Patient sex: M
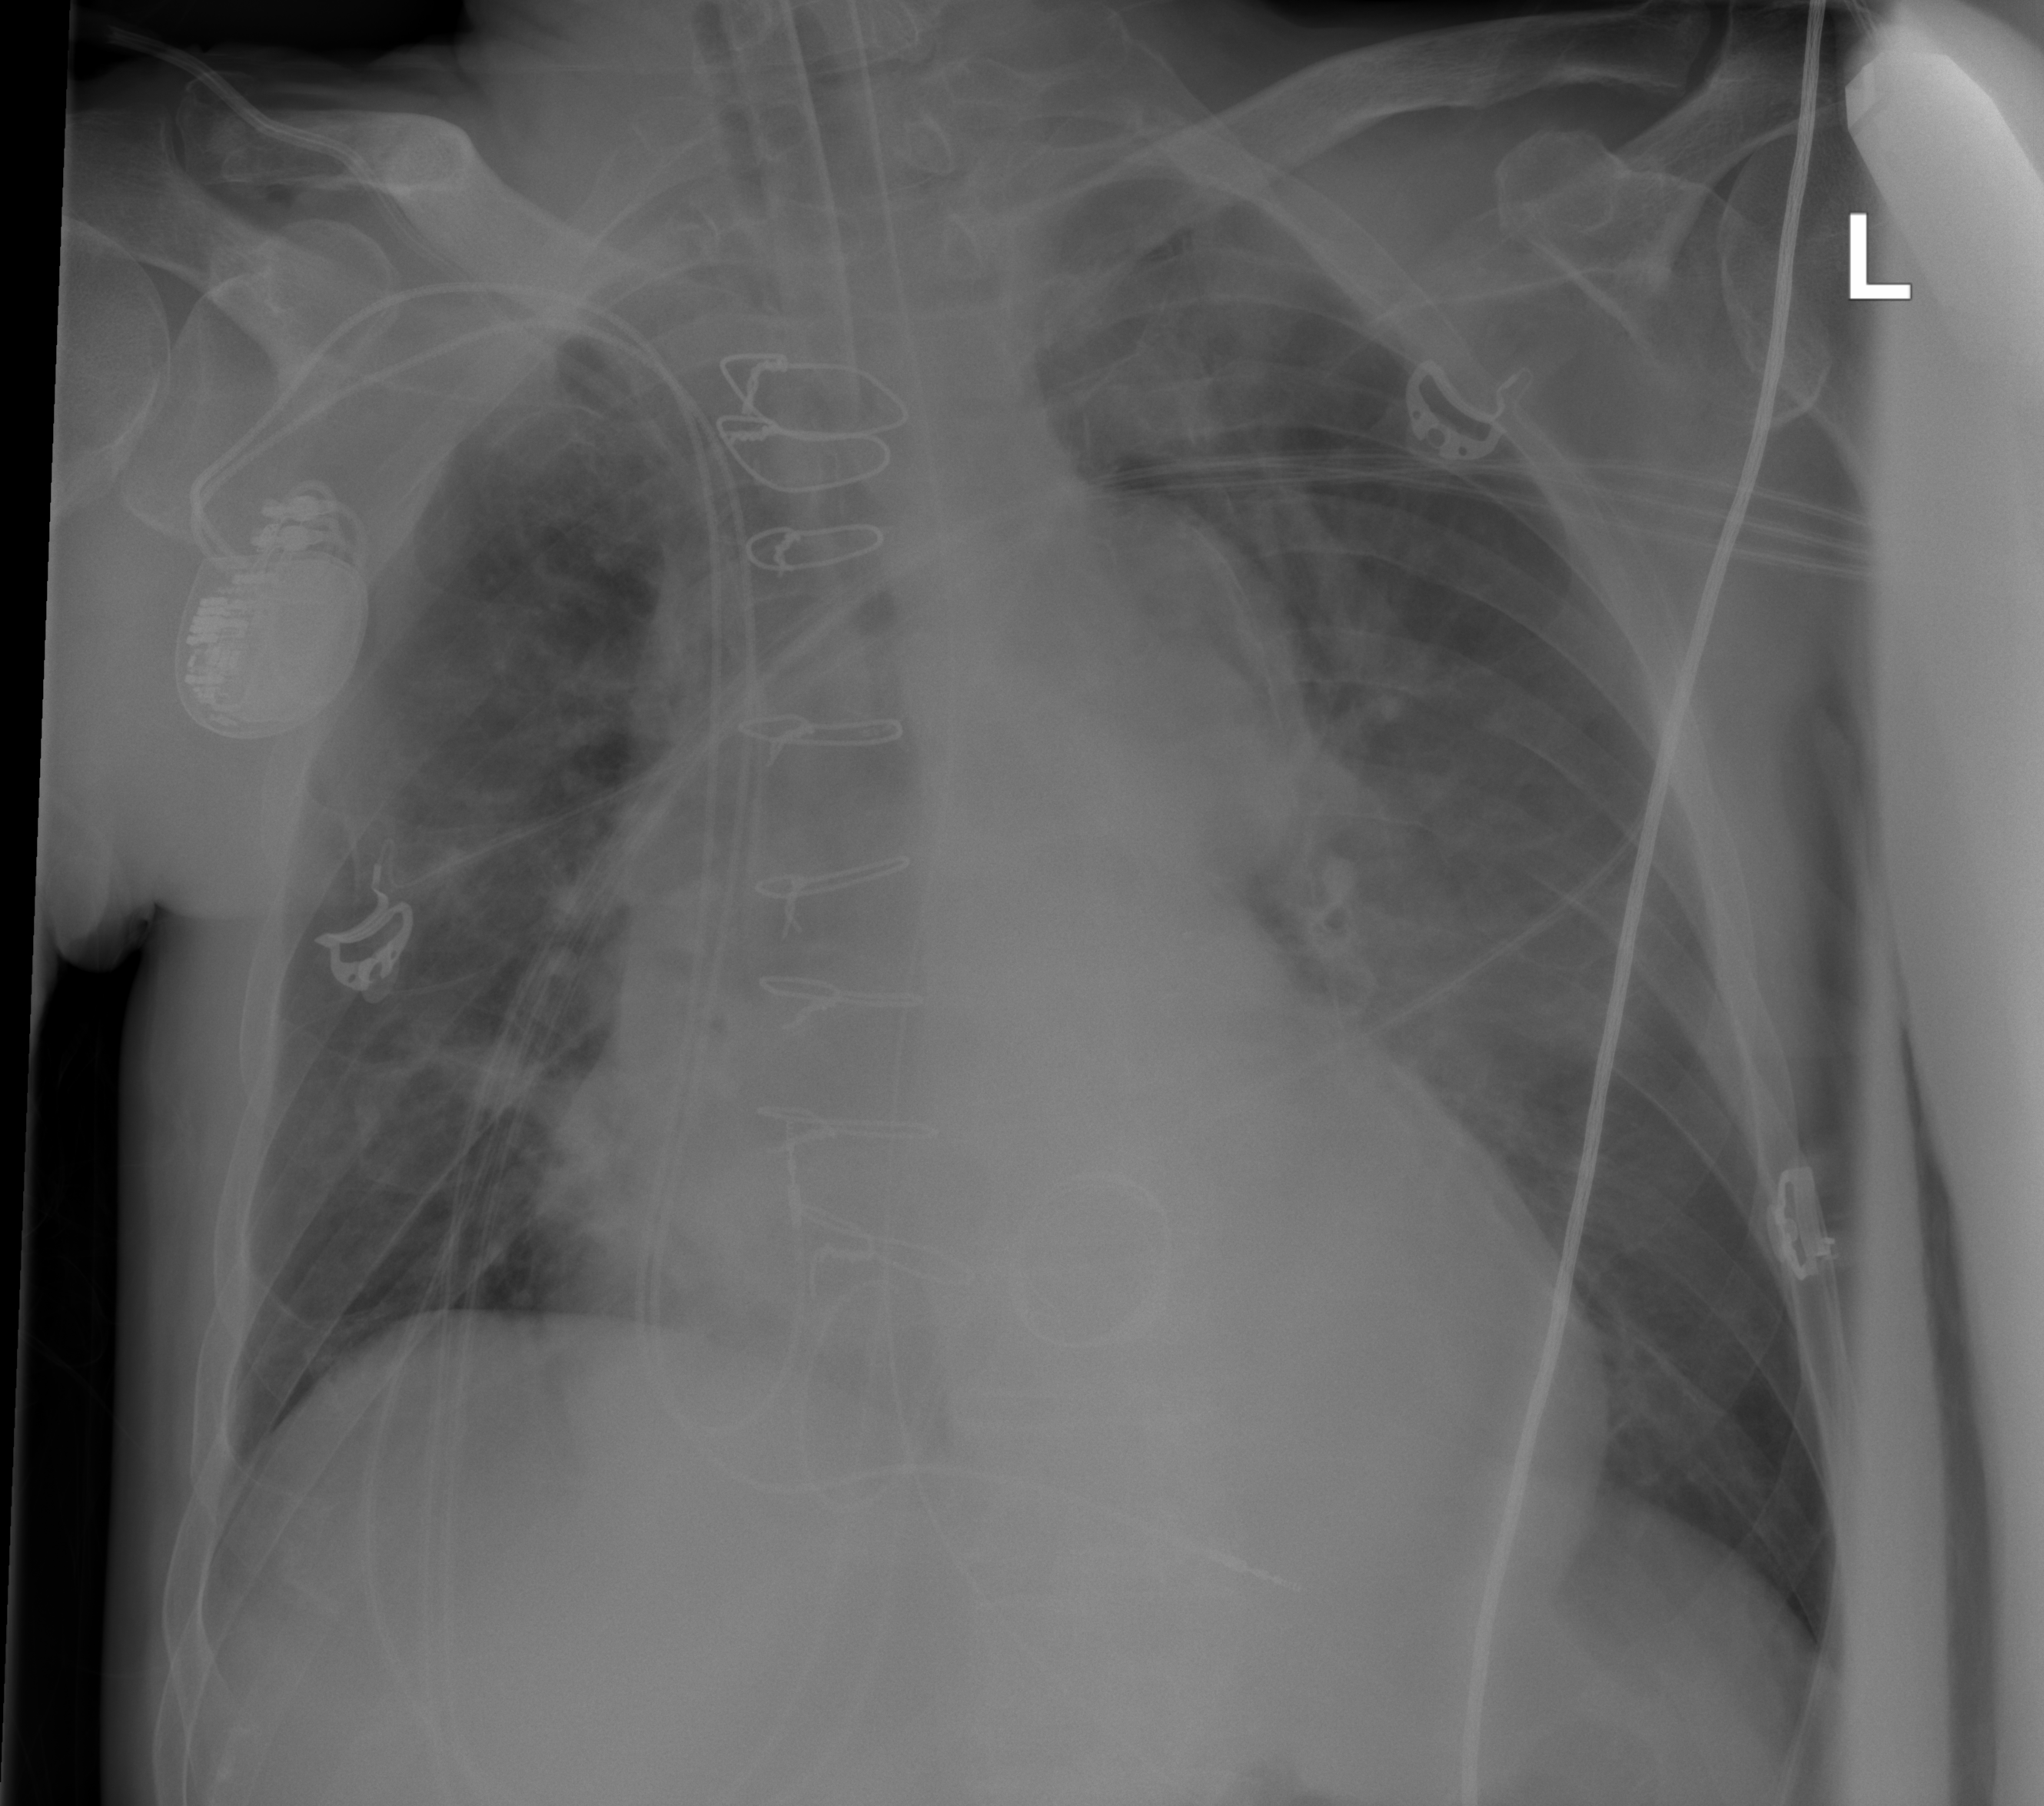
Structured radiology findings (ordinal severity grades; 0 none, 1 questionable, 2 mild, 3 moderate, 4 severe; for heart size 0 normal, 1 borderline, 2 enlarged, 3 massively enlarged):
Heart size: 2
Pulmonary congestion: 0
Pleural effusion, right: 0
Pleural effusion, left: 0
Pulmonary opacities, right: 2
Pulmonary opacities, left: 1
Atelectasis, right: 0
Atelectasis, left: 0